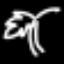
Label: palm tree